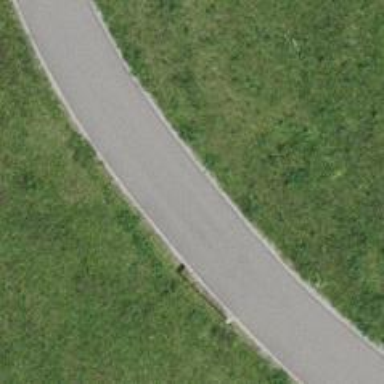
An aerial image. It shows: Asphalt cycleway.